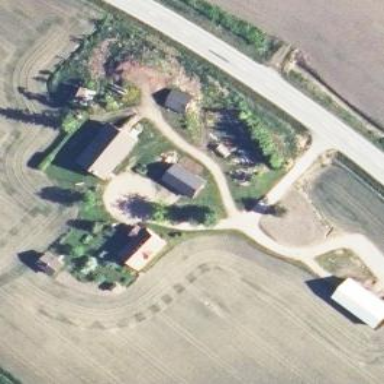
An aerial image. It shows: Farmyard area.